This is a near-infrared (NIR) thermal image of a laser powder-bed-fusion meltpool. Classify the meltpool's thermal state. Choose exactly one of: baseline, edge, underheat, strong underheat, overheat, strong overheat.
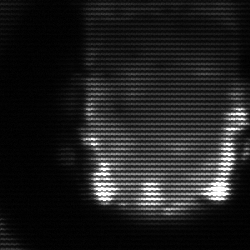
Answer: baseline